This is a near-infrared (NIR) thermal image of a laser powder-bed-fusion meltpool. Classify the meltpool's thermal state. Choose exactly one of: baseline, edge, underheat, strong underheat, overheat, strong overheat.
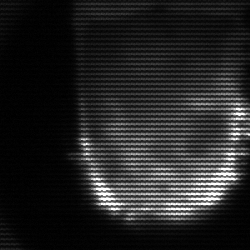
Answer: baseline